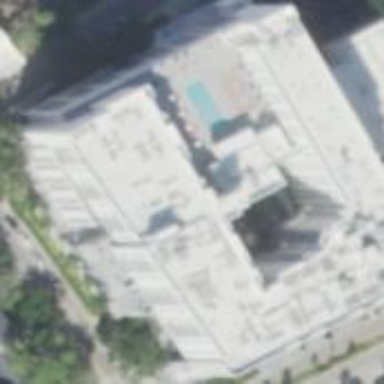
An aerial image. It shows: Hotel building.